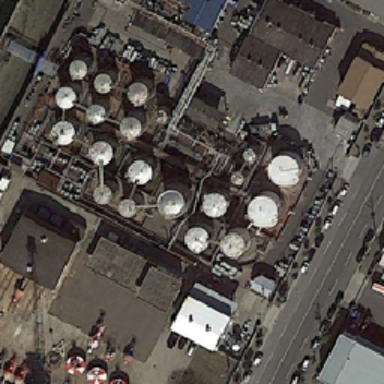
This is a large oil refinery .